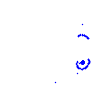
Particle: proton